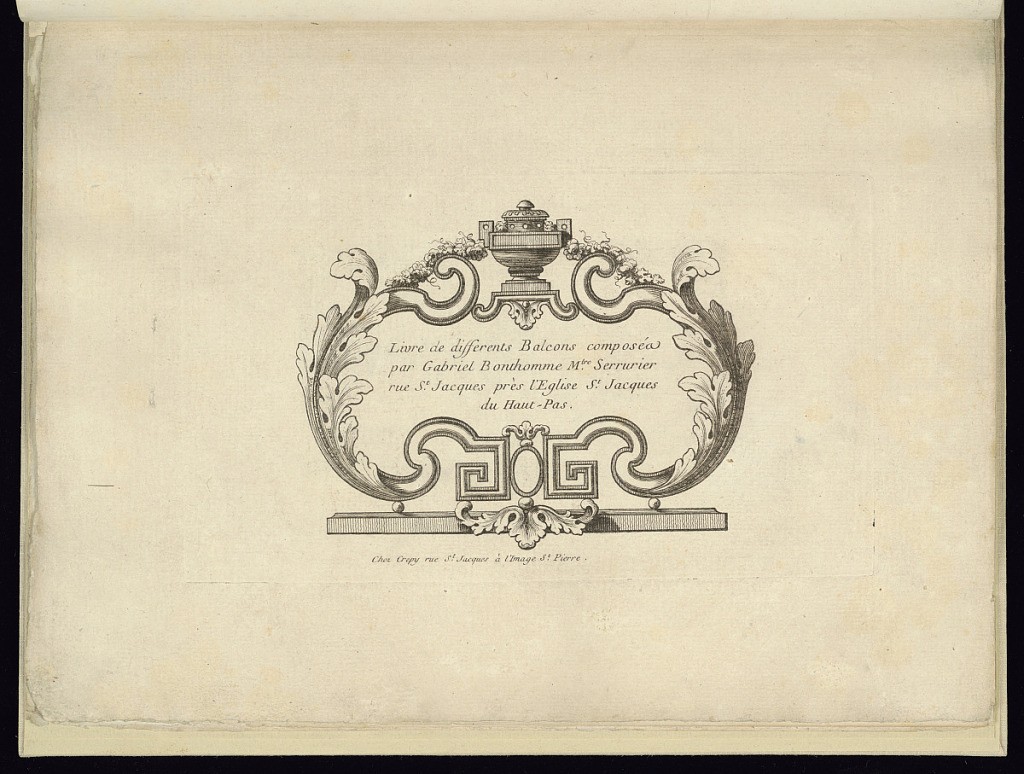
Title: Title Page
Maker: Gabriel Bonthomme, France, active ca. 1775
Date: ca. 1775
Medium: Etching on paper
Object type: Print
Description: Title page for a series of wrought iron balcony rail (or sections of balustrade) designs. The title is lettered in the center of a cartouche or frame featuring scrolling leaves, a garland of leaves, a lidded vase, beads, with scrolling and meandering bands. The publisher's address is lettered below.